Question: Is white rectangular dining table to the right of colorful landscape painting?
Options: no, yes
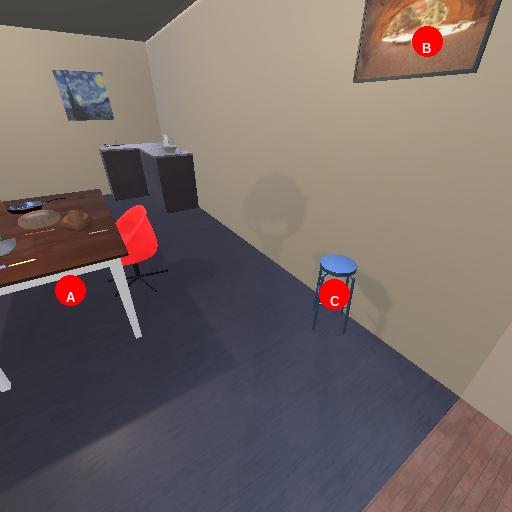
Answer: no